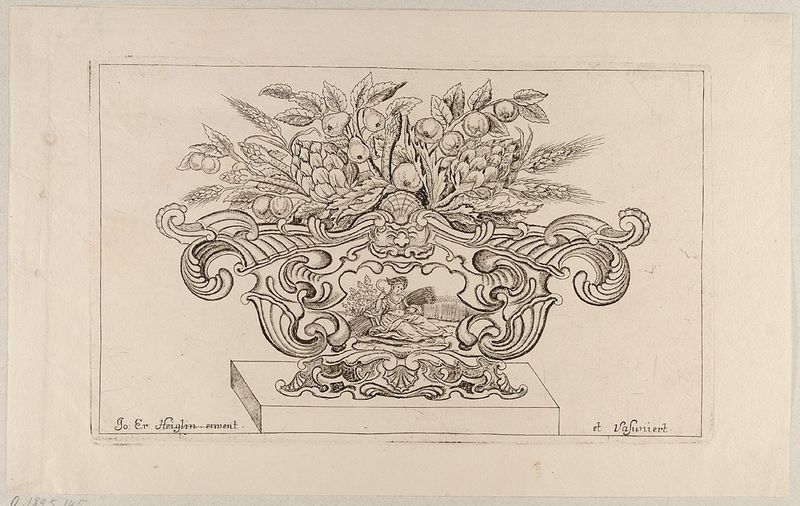
Titel: Aus der Folge von Schüsseln mit den Jahreszeiten, darin Blumen und Früchte
Künstler: Johann Erhard Heiglen
Standort: Hamburg
Institution: Museum für Kunst und Gewerbe Hamburg
Schlagwörter: frau, dame, obst, schale, signatur, rokoko, frucht, früchte, sommer, papier, ernte, getreide, korn, grafik, graphik, ornamente, fotografie, photographie, druckgraphik, druckgrafik, radierung, kunstgewerbe, kunsthandwerk, verzierungen, rocaille, jahreszeiten, style, knorpelwerk, reproduktionen, industriedesign, druckerzeugnisse, gefäß, behälter, cerealie, schüssel, ornamentstich, vorlageblätter, punktiermanier, punktiertechnik, teigwerk, ohrmuschelwerk